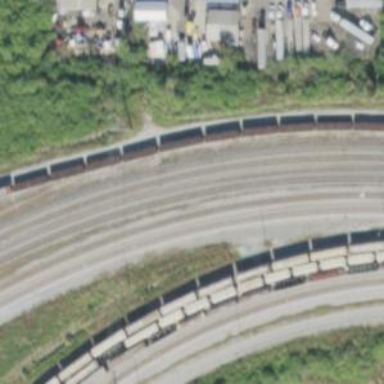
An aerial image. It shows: Railway yard used for servicing trains.